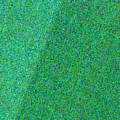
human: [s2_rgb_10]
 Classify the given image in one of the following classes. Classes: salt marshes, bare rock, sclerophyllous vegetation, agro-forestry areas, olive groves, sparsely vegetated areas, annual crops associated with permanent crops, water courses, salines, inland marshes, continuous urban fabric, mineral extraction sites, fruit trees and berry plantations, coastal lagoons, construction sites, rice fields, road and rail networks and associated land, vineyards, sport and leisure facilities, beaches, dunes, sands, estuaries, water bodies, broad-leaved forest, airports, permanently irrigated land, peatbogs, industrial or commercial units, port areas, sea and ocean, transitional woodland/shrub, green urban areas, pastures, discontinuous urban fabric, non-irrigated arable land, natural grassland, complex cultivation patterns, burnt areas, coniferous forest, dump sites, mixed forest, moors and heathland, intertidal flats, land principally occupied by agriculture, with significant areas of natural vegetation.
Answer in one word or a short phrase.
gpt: sea and ocean